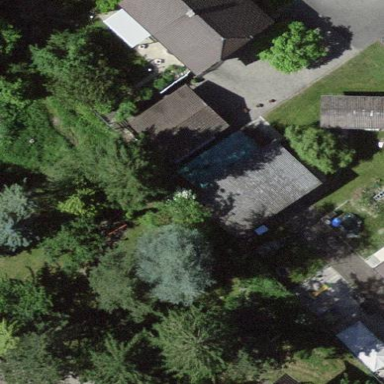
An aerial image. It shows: Garage.